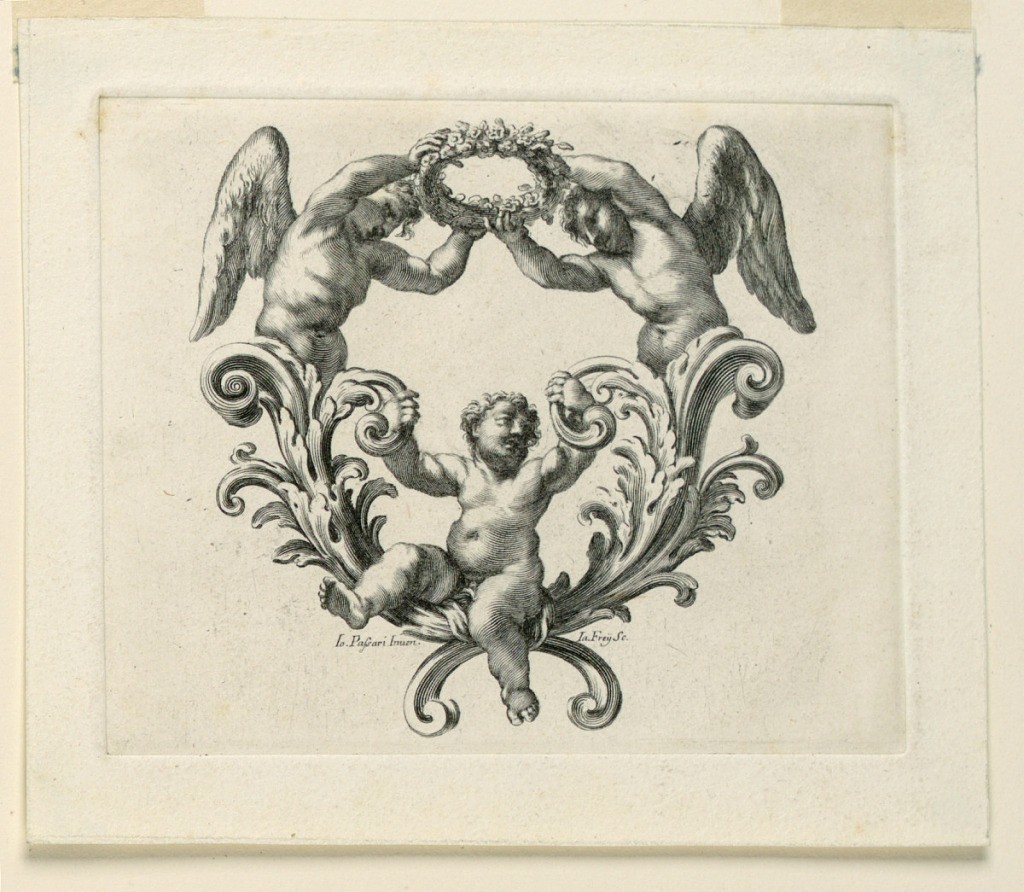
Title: Vignette
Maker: Jakob Frey, Swiss, active Italy, 1681 - 1752
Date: ca. 1715
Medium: Engraving on paper
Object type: Print
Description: An ornament consisting of a scroll, acanthus, a seated child and two half-figures of putti holding a wreath.